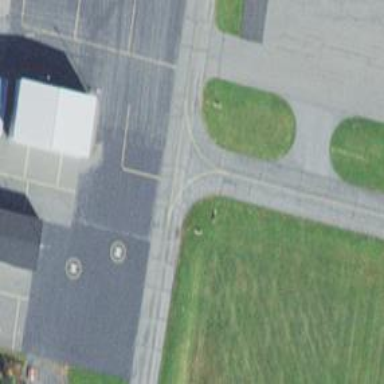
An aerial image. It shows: Image of taxiway at airport.